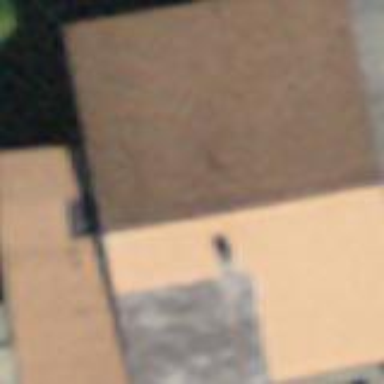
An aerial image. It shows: Residential building.